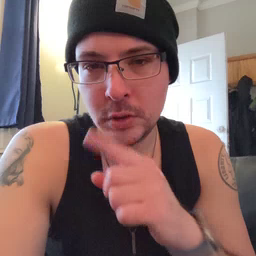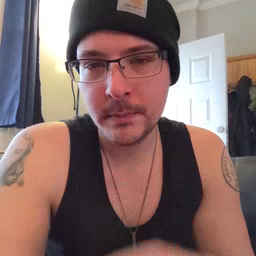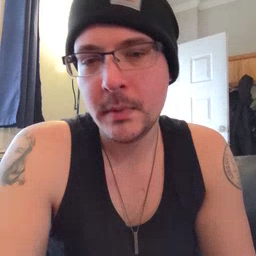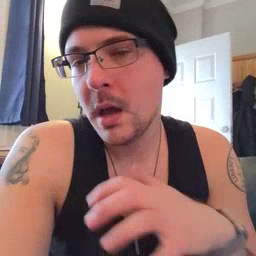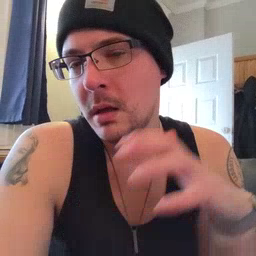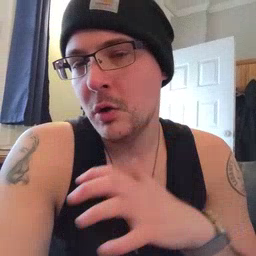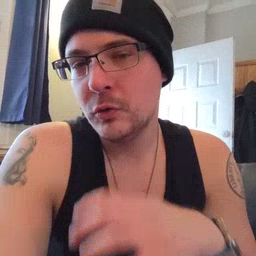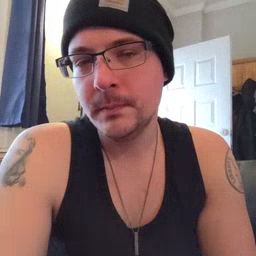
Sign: alligator